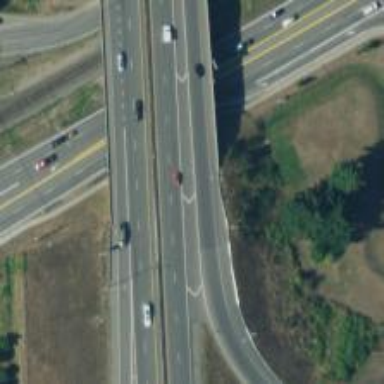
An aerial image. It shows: Bridge over motorway.